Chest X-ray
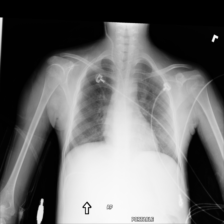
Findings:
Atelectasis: negative
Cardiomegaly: negative
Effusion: negative
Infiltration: positive
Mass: negative
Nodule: negative
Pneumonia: negative
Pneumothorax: negative
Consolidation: negative
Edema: negative
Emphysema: negative
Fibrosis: negative
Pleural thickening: negative
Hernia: negative